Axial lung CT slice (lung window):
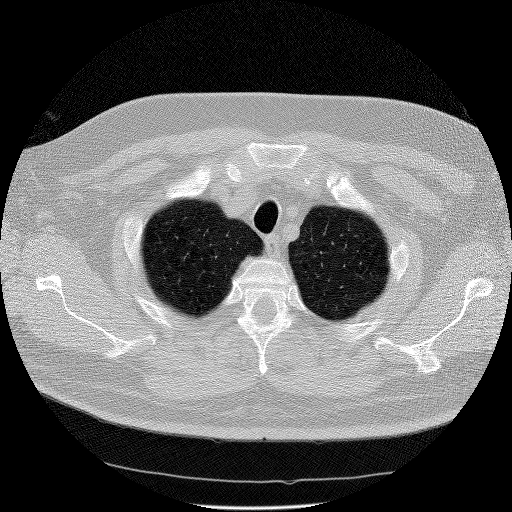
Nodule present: no